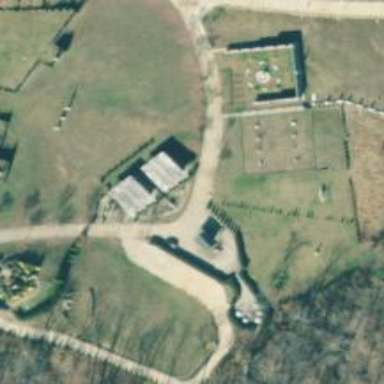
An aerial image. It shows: Historic monument.